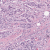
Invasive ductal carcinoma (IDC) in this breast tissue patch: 1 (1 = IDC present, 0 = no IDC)